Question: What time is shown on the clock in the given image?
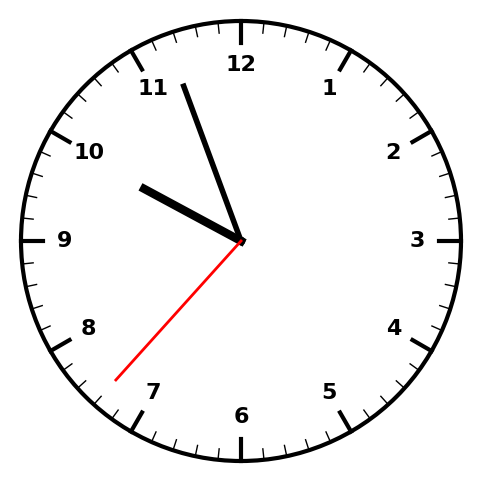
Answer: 09:56:37